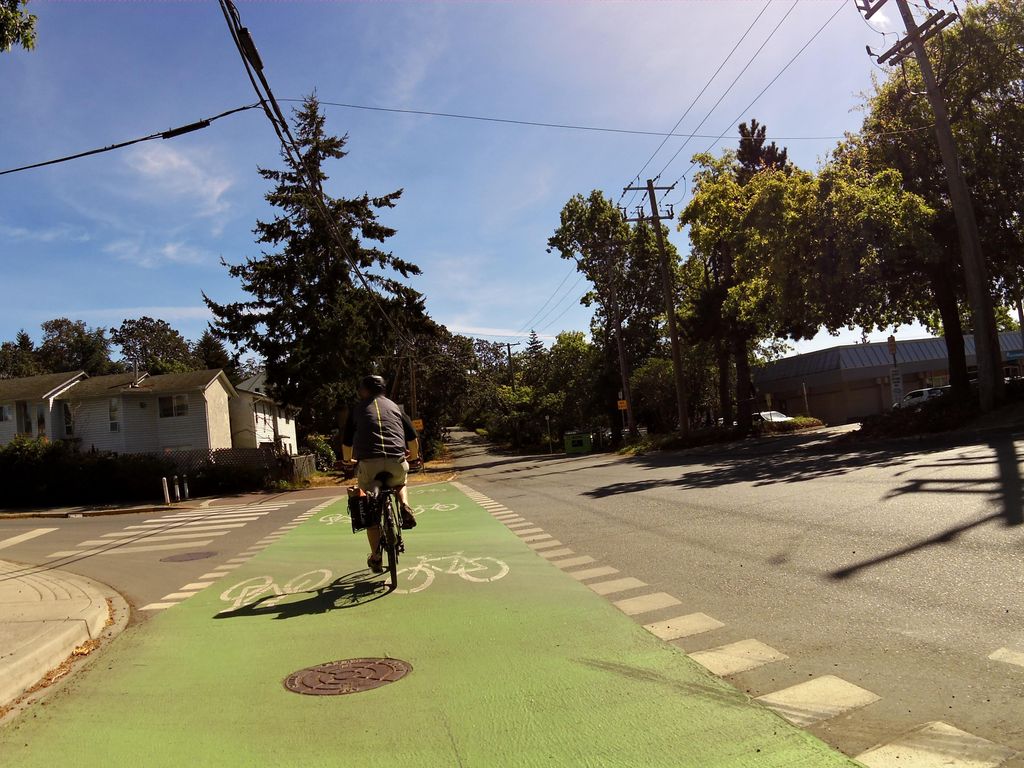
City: victoria